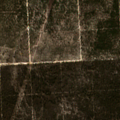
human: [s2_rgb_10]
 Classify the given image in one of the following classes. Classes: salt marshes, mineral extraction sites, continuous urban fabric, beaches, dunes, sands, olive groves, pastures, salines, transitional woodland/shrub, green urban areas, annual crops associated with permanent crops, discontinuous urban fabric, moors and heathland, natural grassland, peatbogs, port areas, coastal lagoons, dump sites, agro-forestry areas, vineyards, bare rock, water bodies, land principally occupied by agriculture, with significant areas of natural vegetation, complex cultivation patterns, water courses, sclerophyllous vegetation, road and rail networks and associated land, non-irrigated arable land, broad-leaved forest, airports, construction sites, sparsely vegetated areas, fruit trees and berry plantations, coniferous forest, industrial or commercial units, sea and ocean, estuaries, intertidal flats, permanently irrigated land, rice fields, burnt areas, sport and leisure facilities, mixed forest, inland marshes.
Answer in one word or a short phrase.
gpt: broad-leaved forest, coniferous forest, transitional woodland/shrub